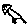
Label: bird